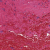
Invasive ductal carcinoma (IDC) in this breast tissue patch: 0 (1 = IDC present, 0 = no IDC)